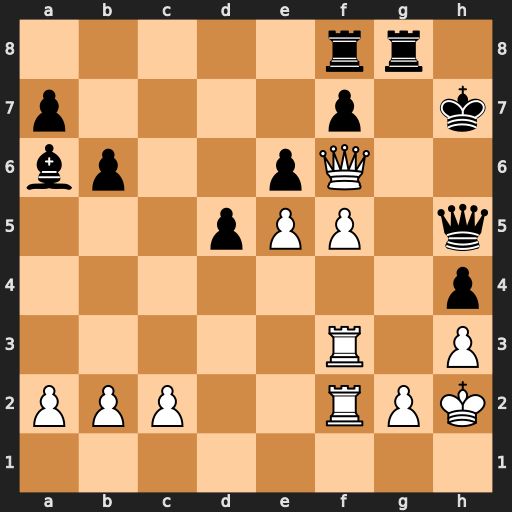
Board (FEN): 5rr1/p4p1k/bp2pQ2/3pPP1q/7p/5R1P/PPP2RPK/8
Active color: w
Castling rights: -
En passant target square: -
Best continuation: Rf4 Rg5 fxe6